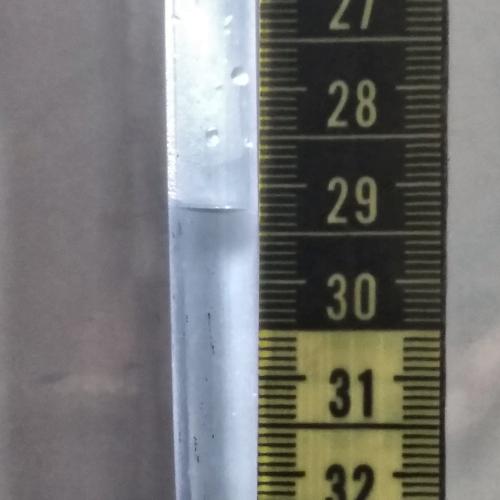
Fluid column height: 29.2 cm